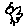
Label: bird